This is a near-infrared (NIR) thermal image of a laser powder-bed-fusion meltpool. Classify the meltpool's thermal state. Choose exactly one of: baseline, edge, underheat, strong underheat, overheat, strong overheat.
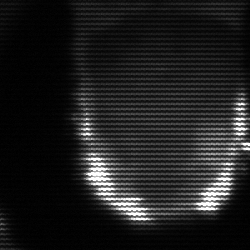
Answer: baseline